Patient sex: M
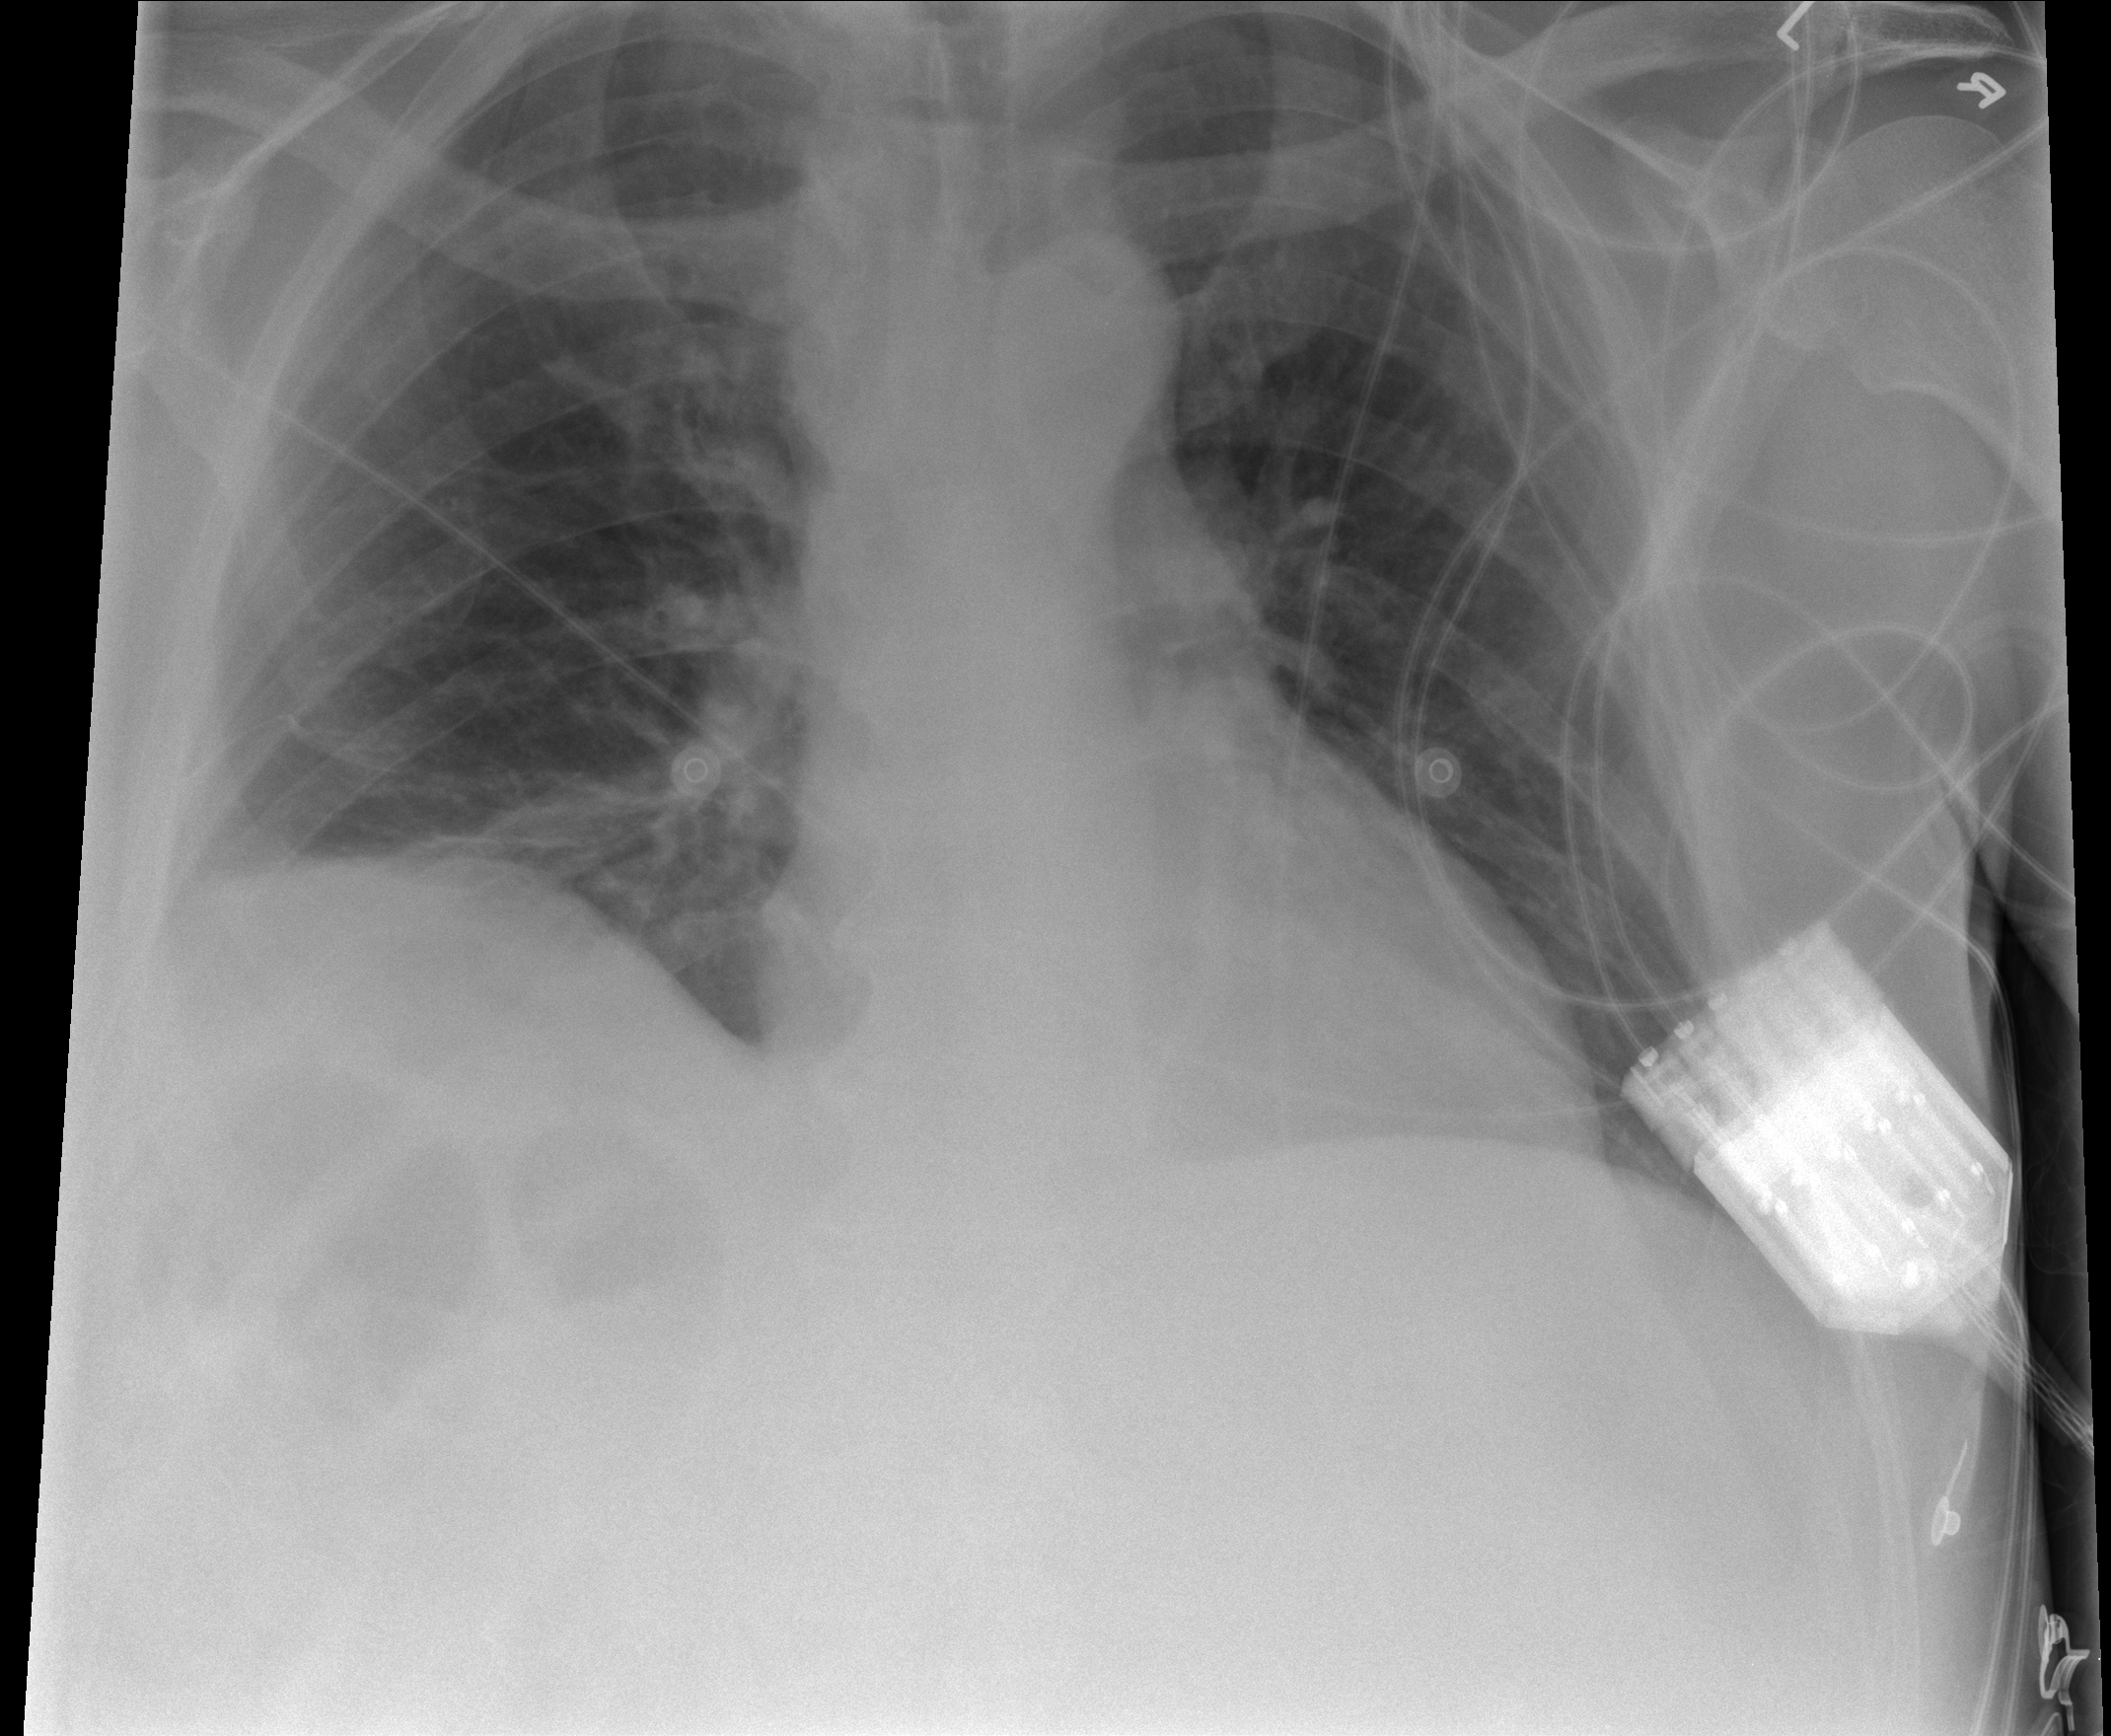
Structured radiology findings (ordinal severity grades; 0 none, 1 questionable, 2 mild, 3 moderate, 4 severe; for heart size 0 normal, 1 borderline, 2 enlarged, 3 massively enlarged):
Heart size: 0
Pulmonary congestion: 0
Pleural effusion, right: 0
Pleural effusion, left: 0
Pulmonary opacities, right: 0
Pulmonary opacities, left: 0
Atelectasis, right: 2
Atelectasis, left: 0